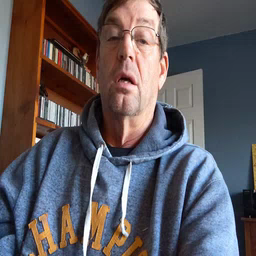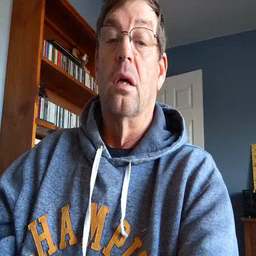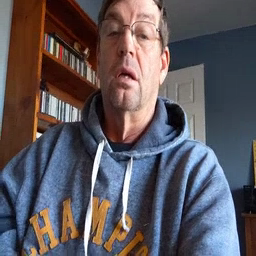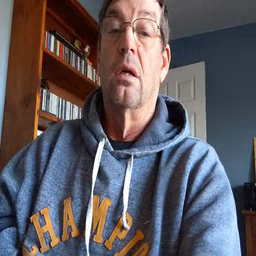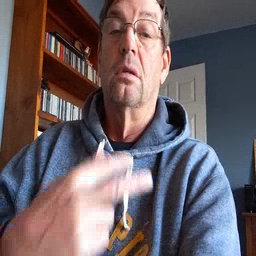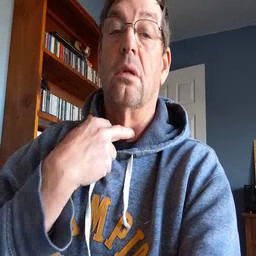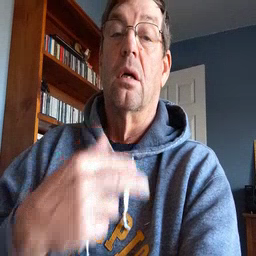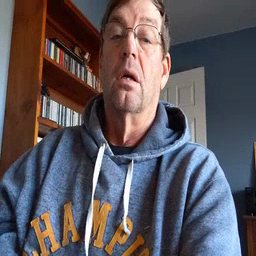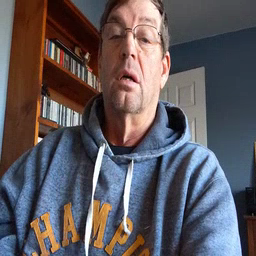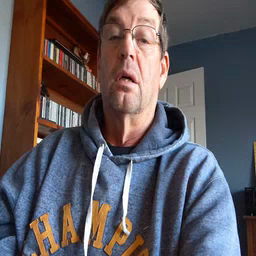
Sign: stuck